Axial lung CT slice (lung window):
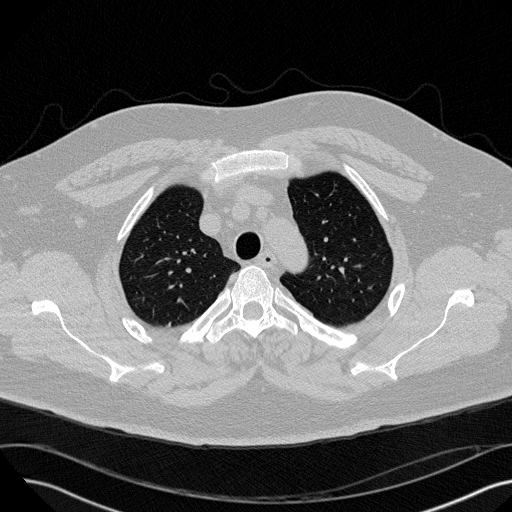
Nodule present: no